Interaction volume radius: 10 \u00c5
Interaction volume height: 15 \u00c5
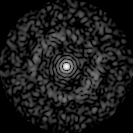
Disorder parameter: 0.8318